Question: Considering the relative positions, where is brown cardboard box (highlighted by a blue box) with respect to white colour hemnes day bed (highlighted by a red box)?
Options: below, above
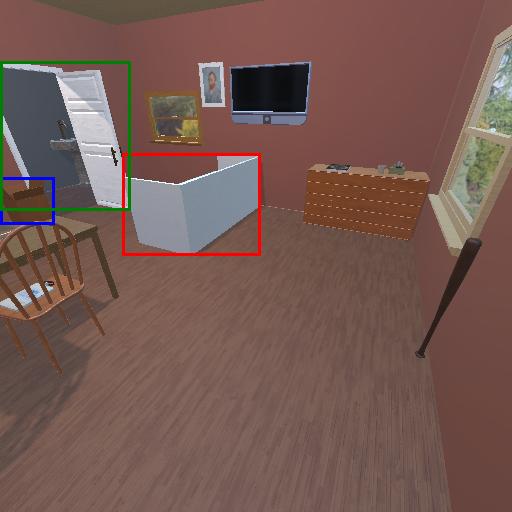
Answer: below